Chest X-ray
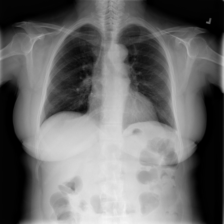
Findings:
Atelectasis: negative
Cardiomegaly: negative
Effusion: negative
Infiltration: negative
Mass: negative
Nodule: negative
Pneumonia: negative
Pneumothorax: negative
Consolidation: negative
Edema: negative
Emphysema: negative
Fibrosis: negative
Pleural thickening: negative
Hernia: negative